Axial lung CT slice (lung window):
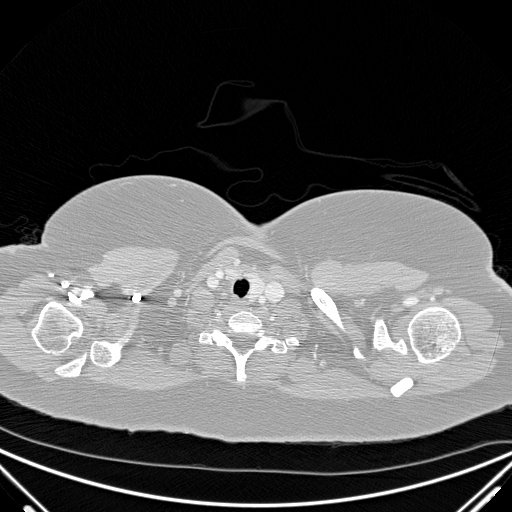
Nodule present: no